Question: Usually on mac, when I close the window it doesn't quit the app but when using node webkit it does quit the app.
Does anyone know a workaround so when I click the "x" it just closes the window but not the app?
Thanks in advance for your help.

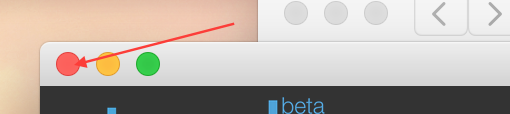
Answer: The window passes an argument to the callback function if "quit" was clicked, either from the menu bar, or the dock (also on command+Q).
I'm using this code and it works as expected:
'''
var gui = require('nw.gui'),
app = gui.App,
win = gui.Window.get();
win.on('close', function (action) {
'quit' === action ?
app.quit() :
win.hide();
});
app.on('reopen', function(){
win.show();
});
'''